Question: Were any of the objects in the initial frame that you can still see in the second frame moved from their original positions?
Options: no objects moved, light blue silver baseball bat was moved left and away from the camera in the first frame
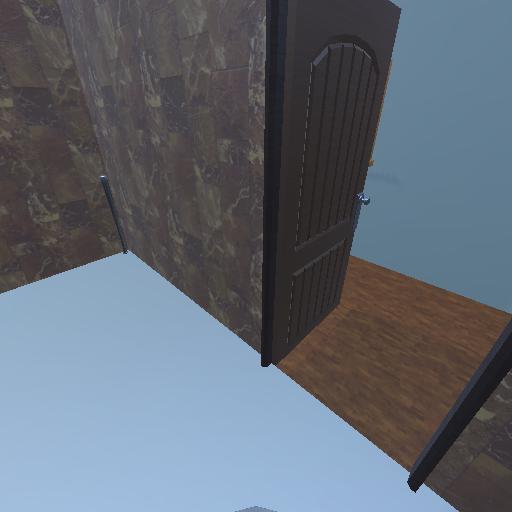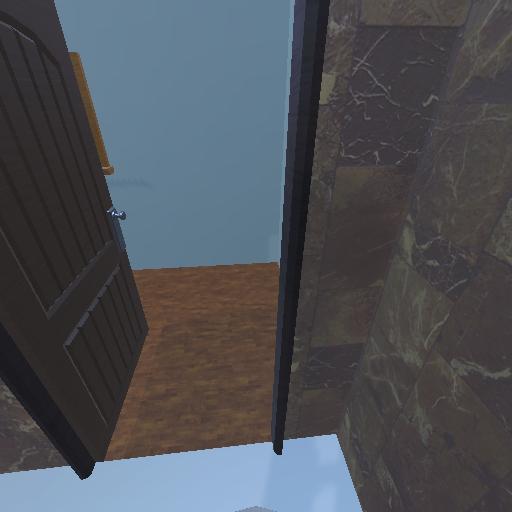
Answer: no objects moved